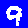
Digit: 9